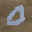
Label: 0